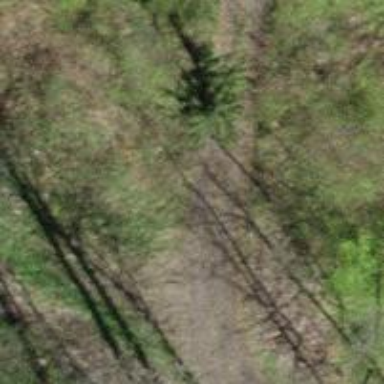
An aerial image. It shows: Track with very rough surface.